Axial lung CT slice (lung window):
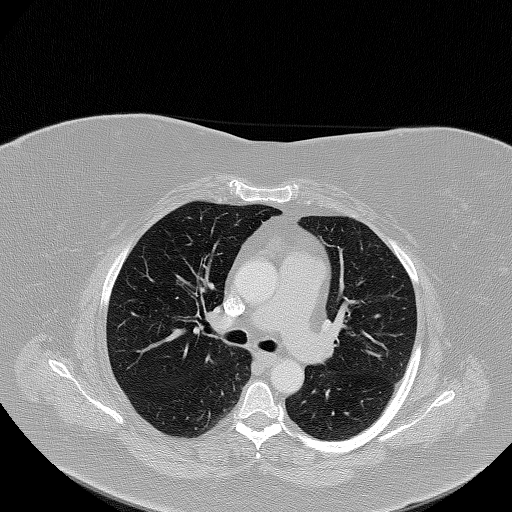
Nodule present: no